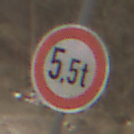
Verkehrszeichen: TatsaechlicheMasse
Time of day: MorningAfternoon
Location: Outdoor (Nature)
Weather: PartlyCloudy
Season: Winter
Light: Natural